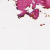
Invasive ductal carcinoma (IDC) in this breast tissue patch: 0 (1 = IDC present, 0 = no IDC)